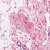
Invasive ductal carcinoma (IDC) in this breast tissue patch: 0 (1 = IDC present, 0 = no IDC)